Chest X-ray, PA view. Patient: 35 years old, sex F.
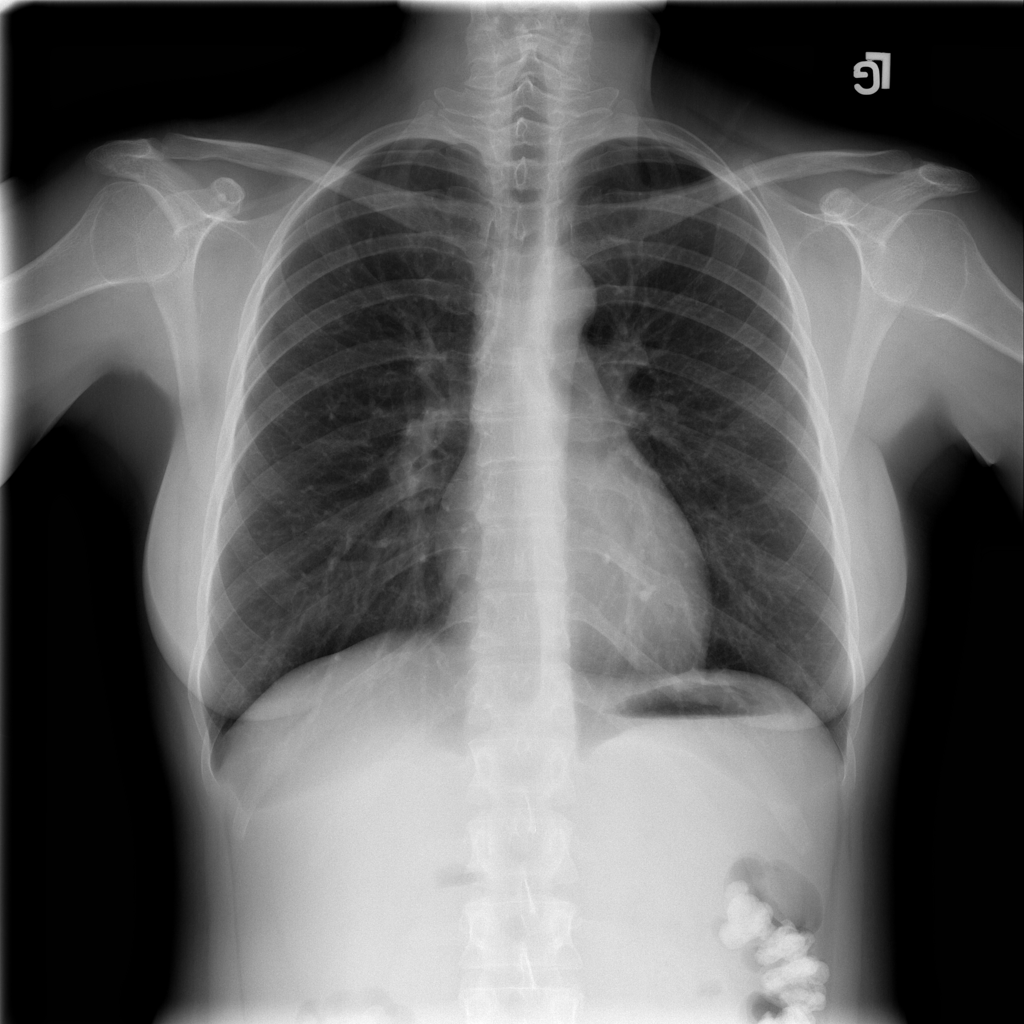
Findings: No Finding